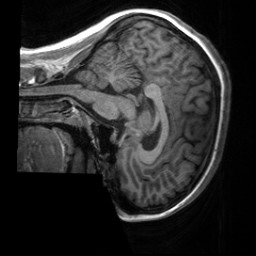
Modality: T1w
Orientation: sagittal
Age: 26
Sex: female
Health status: healthy
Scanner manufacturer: siemens
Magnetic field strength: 3 T
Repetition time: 2 s
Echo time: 0.00232 s